Question: This is what I have at the moment:
views.py
'''
def activation_signupcount(request):
if 'datestart' not in request.GET:
form = SegmentForm(request.GET)
#form2 = Period(request.GET)
return render_to_response('activation/activation_signupcount.html', {'datestart':'', 'form':form})
'''
template
'''
<form method="get" action="">
<h3>1. Choose segment</h3>
{{ form.as_p }}
'''
forms.py
'''
from django import forms
from django.forms.widgets import RadioSelect
from django.forms.extras.widgets import SelectDateWidget
usersegment = [['non-paying','Non-paying'],['paying','Paying'], ['all', 'All']]
class SegmentForm(forms.Form):
radio = forms.ChoiceField(required = True, label= False, widget=RadioSelect(), choices=usersegment)
'''
The output looks like this

Questions:
1. How do I set a initial or default value?
2. How do I remove the bullet points
3. How do I get rid of the text 'This field is required.'
I had a good look at the documentation on djangoprojects but there doesn't seem to be anything on it unless I missed something?
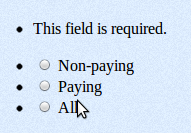
Answer: "This field is required" is being displayed because you are passing in a 'data' parameter when you instantiate the form - you should only do this on POST, not GET. If you show your view code I can advise further on how to set initial values.
Well, it's clear that this is indeed your problem. For some reason, you are passing the request.GET as the first positional parameter, which is 'data', thus binding the form. do that. That's why you're getting that unwanted "This field is required". What is 'datestart' supposed to be, anyway?
The way to pass initial data is well documented.
'''
def activation_signupcount(request):
if request.POST:
form = SegmentForm(request.POST)
if form.is_valid():
form.save()
return HttpResponseRedirect('/somewhere/')
else:
form = SegmentForm(initial=request.GET)
return render_to_response('activation/activation_signupcount.html',
{'datestart': request.GET.get('datestart', '')
'form': form})
'''
Here the 'initial' parameter is passed to SegmentForm only on GET, and 'data' is passed only on POST.
To get rid of the bullet points, you just use CSS, but again you haven't shown us how you're doing that so it's impossible to say why it doesn't work.